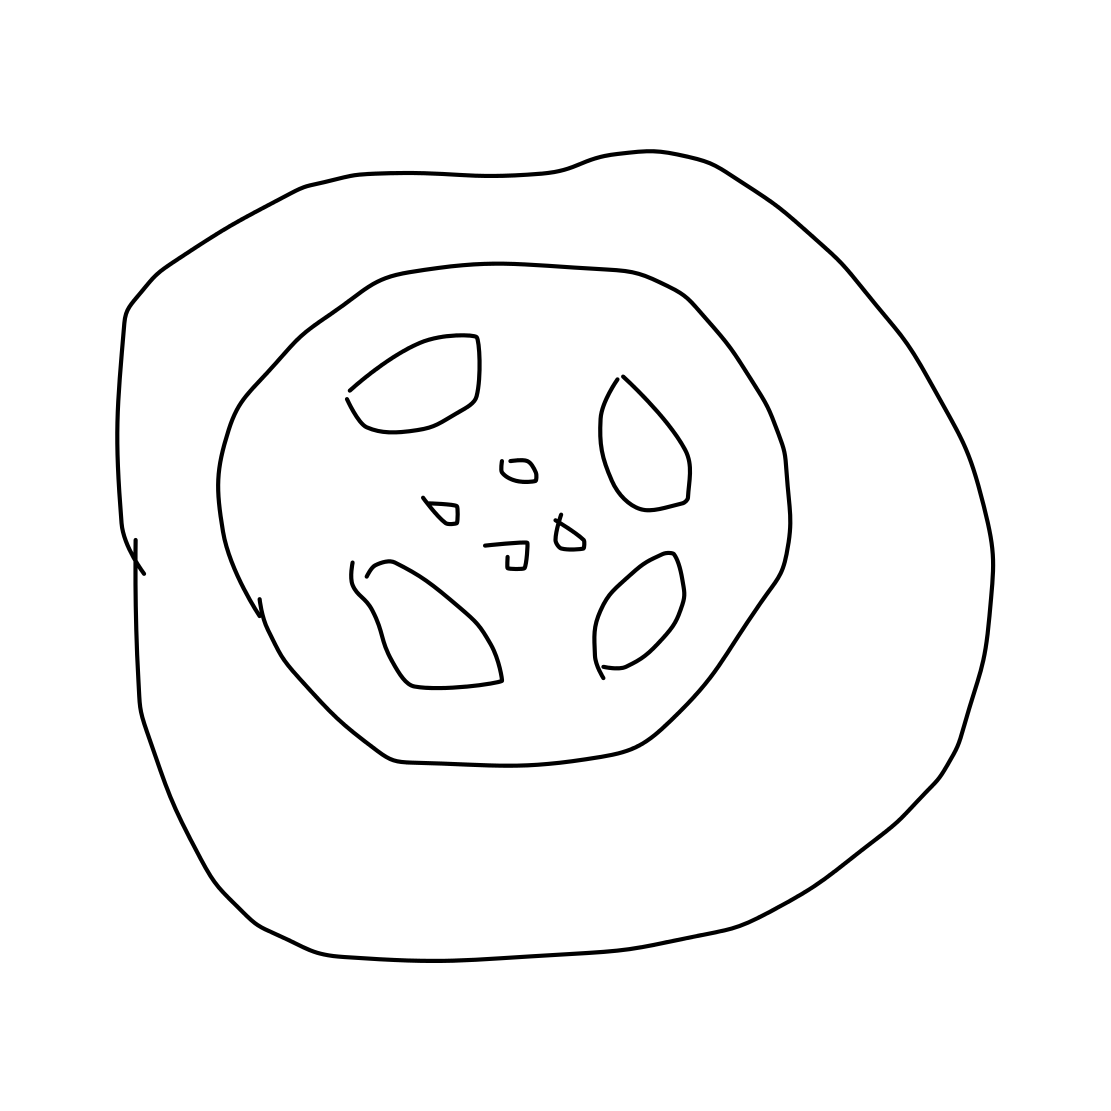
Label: tire